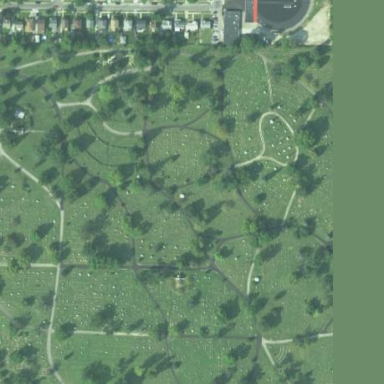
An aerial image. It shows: Cemetery.